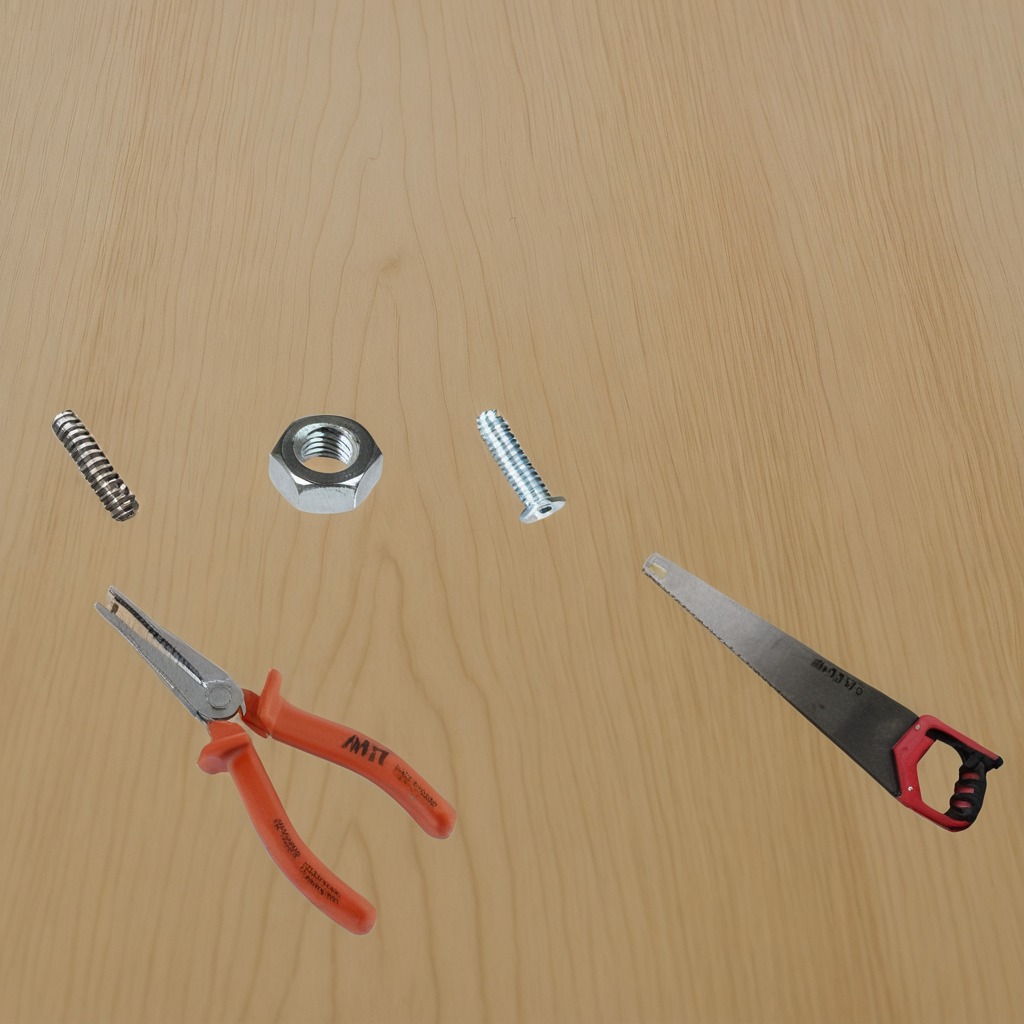
A metal machine screw, pliers, coiled metal spring, metal saw, and metal nut are lying on the plywood surface.